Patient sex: F
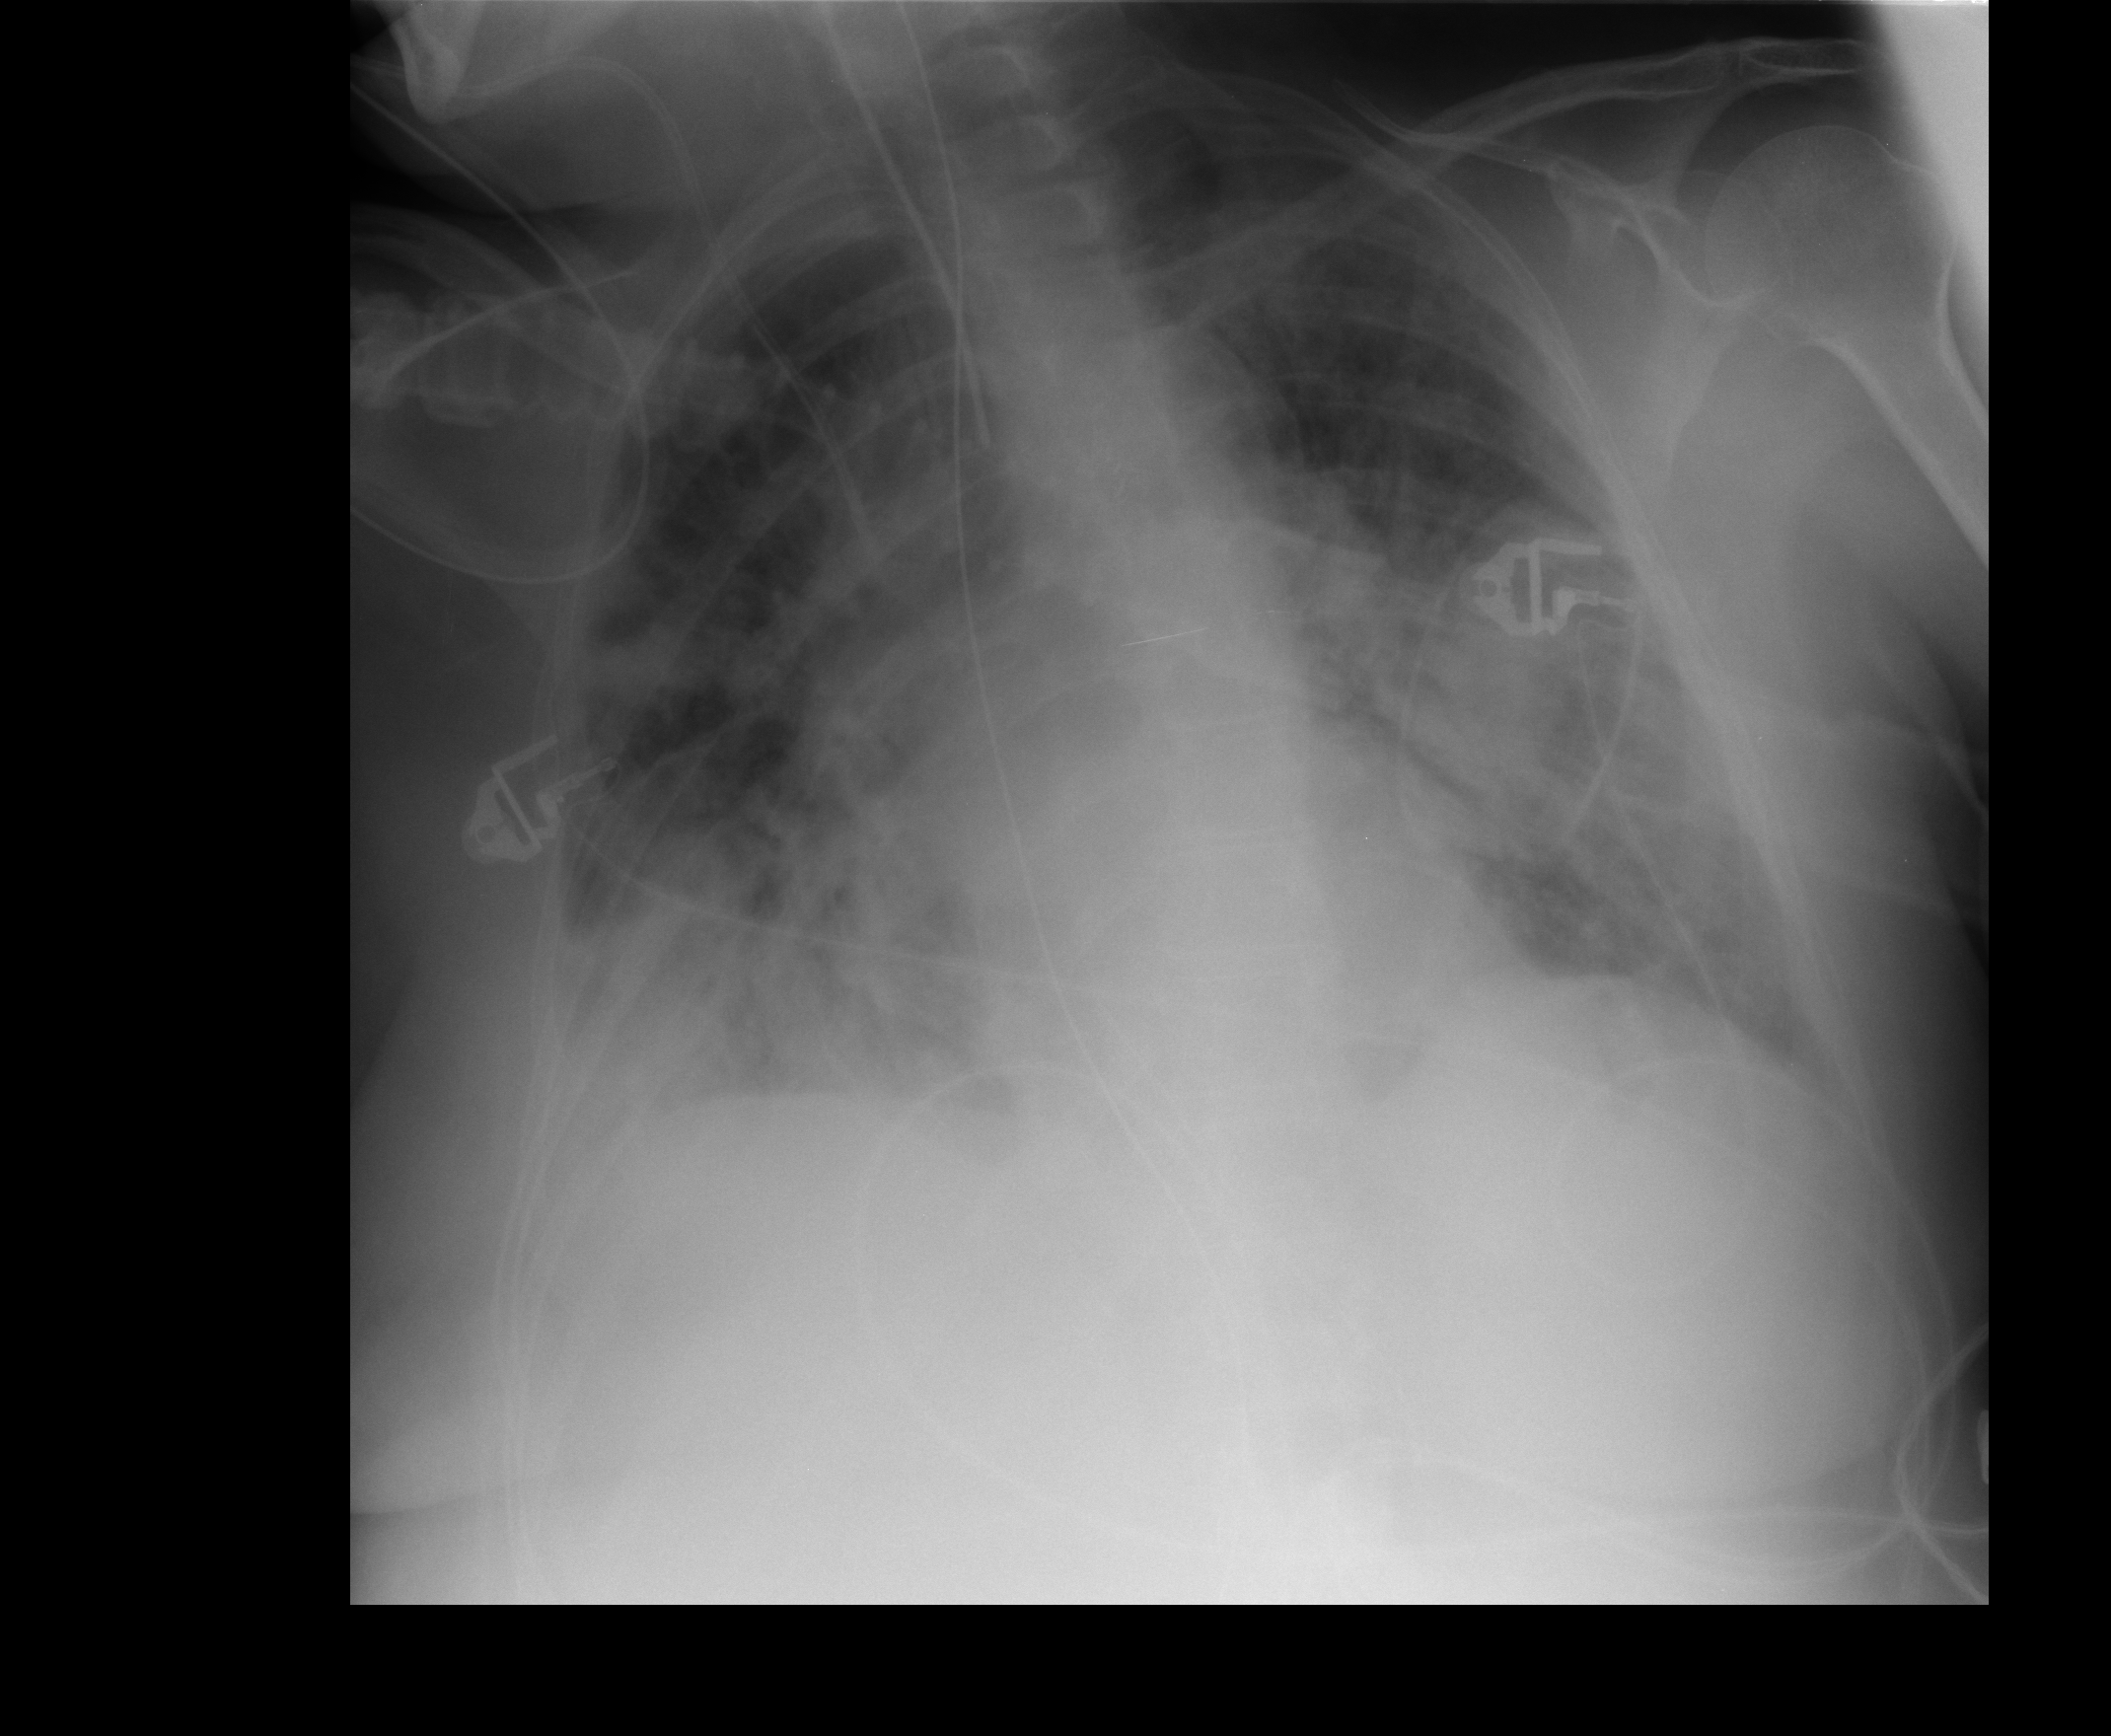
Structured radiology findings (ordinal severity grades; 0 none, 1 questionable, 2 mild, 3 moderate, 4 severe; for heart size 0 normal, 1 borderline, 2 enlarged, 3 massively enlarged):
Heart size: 0
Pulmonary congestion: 1
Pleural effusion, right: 1
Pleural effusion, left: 1
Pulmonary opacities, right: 3
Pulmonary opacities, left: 3
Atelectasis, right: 2
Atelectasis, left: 2